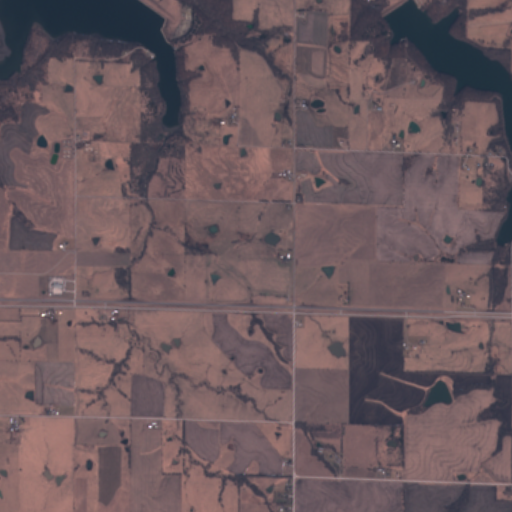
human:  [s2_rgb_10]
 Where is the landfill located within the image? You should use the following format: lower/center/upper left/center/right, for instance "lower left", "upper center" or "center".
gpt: There is no landfill in the image.